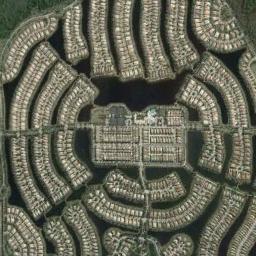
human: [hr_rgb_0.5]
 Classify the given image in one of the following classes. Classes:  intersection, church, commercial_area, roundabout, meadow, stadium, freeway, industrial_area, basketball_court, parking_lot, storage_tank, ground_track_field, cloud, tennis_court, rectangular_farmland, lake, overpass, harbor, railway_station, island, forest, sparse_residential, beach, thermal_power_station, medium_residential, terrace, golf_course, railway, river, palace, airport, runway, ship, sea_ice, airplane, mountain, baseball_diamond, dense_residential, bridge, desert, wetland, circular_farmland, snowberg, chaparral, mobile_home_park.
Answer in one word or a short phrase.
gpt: dense_residential